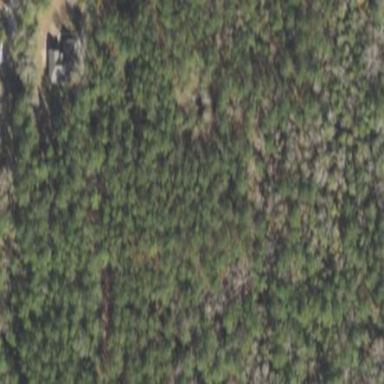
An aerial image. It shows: Mixed woodland area with various types of leaves.